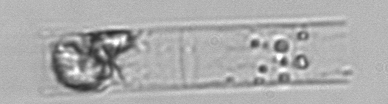
Label: Dactyliosolen_blavyanus